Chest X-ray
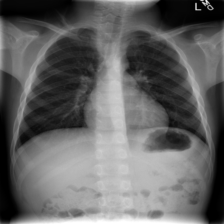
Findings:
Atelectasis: negative
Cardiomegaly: negative
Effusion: negative
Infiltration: negative
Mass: negative
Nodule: negative
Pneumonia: negative
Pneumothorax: negative
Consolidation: negative
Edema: negative
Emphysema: negative
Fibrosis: negative
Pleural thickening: negative
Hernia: negative